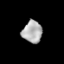
Tissue: lung
Cell type: Myeloid cells
Senescence score: 0.2036
Nuclear area (px): 427
Mean DAPI intensity: 173.881